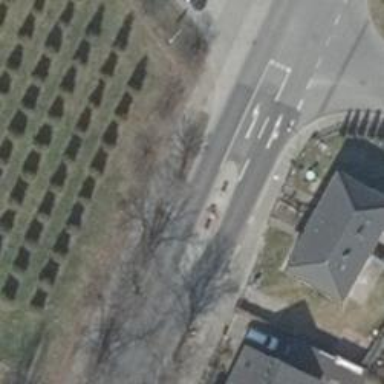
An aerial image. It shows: Traffic calming island.